Question: I have a split screen HTML page. There are three DIVs in a horizontal flex layout, with a left and right pane for content. The button bar on the left pane is set at 100% width, but it's overflowing the parent element. What could be the cause of this?

Here's a dump of the innerHTML
'''
body {
padding: 0px;
margin: 0px;
background-color: rgb(200, 210, 80);
font-family: 'Droid Sans', sans-serif;
}
.colsplit {
height: 12px;
width: 100%;
background-color: white;
background-image: url("http://www.vitacoll.co.uk/assets/images/splitterv.png");
background-repeat: no-repeat;
background-position: center;
cursor: ns-resize;
}
.rowsplit {
height: 100%;
width: 12px;
background-color: white;
background-image: url("http://www.vitacoll.co.uk/assets/images/splitterh.png");
background-repeat: no-repeat;
background-position: center;
cursor: ew-resize;
}
.top {
overflow: auto;
}
.treeul {
list-style: none;
user-select: none;
-moz-user-select: none;
}
.treeli {
margin: 3px;
list-style-type: none;
}
.treeli span:first-of-type {
user-select: none;
font-weight: bold;
cursor: pointer;
}
.folderselected {
background-color: blue;
color: white;
}
.fileselected {
margin: 3px;
background-color: blue;
color: green;
}
.loading {
z-index: 100;
position: fixed;
height: 100%;
width: 100%;
background-color: rgba(255, 255, 255, 1);
cursor: wait;
}
.blankout {
opacity: 0;
z-index: -10;
position: fixed;
display: flex;
height: 100%;
width: 100%;
background-color: rgba(255, 255, 255, 0.6);
justify-content: center;
align-items: center;
}
.square {
padding: 15px;
background-color: rgb(232, 123, 4);
border: 1px solid;
}
.square p {
display: flex;
}
.square label {
flex-basis: 30%;
text-align: right;
padding: 5px;
}
.tabselected {
-moz-user-select: none;
background-color: #b3c3dd;
color: white;
flex-basis: auto;
padding: 5px;
border-radius: 8px 8px 0px 0px;
}
.tabnormal {
-moz-user-select: none;
background-color: #37588e;
color: white;
flex-basis: auto;
padding: 5px;
border-radius: 8px 8px 0px 0px;
}
#category_props {}
#category_items {
display: none;
}
#rightpane {
display: flex;
flex-direction: column;
}
#content {
background-color: #b3c3dd;
}
#tabs {
display: flex;
flex-direction: row;
width: 100%;
margin: 7px 7px 0px 7px;
}
#treepane {
width: 100%;
display: flex;
flex-direction: column;
}
#treemenubuttonbar {
border: 3px solid;
padding: 10px;
width: 100%;
display: flex;
flex-direction: row;
justify-content: center;
}
#treemenubuttonbar button {
display: block;
flex-base: auto;
}
#treecontroller {
width: 100%;
flex-base: auto;
overflow: auto;
}
#split1 {
padding: 0px;
border: 0px;
position: absolute;
width: 100%;
height: 100%;
}
'''
'''
<div id="split1" style="display: flex; flex-direction: row;">
<div id="treepane" style="display: flex; flex-basis: 406px;">
<div id="treemenubuttonbar">
<button id="buttonadd">add</button><button id="buttondelete">delete</button>
<button id="buttonrefresh">refresh</button>
</div>
<div id="treecontroller">
<ul class="treeul">
<li class="treeli" data-id="1">
<div data-closed="true"><span>[+]</span><span>root</span></div>
<ul style="display: none;">
<li class="treeli" data-id="2">Vitamins</li>
</ul>
</li>
</ul>
</div>
</div>
<div class="rowsplit" data-before="0" data-after="1"></div>
<div id="rightpane" style="display: flex; flex-basis: 948px;">
<div id="tabs">
<div data-id="1" class="tabselected">Category Properties</div>
<div data-id="2" class="tabnormal">Category Products</div>
</div>
<div id="category_props" style="display:none">
<form id="categorypropform">
<input name="base" type="hidden">
<p><label for="title2">Catergory Title:</label><input name="title2" required="" minlength="1" maxlength="50" type="text"></p>
<p><label for="shortname2">Shortname:</label><input name="shortname2" required="" minlength="1" maxlength="10" type="text"></p>
<p><button name="create2">Create</button></p>
<p><button name="cancel2">Cancel</button></p>
</form>
</div>
<div id="category_items"></div>
</div>
</div>
<div id="newcategory" class="blankout">
<div class="square">
<form id="newcategoryform">
<input name="base" value="" type="hidden">
<p><label for="title">Catergory Title:</label><input name="title" required="" minlength="1" maxlength="50" type="text"></p>
<p><label for="shortname">Shortname:</label><input name="shortname" required="" minlength="1" maxlength="10" type="text"></p>
<p><button name="create">Create</button></p>
<p><button name="cancel">Cancel</button></p>
</form>
</div>
</div>
'''
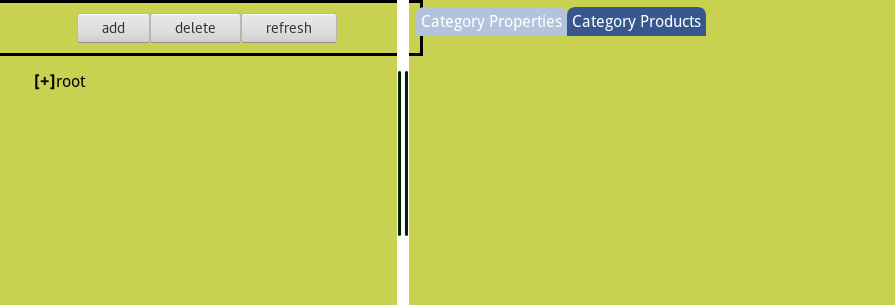
Answer: Your button is being pushed over because of its padding.
1. Remove the padding.
2. Add box-sizing: border-box; to your button container.